Field crop: maize
Growth stage: 2
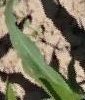
Species: maize